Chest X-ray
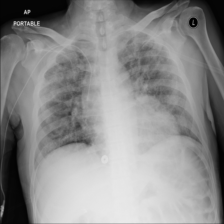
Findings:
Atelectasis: negative
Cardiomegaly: positive
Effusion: positive
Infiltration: negative
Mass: negative
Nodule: negative
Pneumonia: negative
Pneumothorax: negative
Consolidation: negative
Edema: negative
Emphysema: negative
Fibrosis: negative
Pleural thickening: negative
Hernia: negative